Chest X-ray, AP view. Patient: 21 years old, sex F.
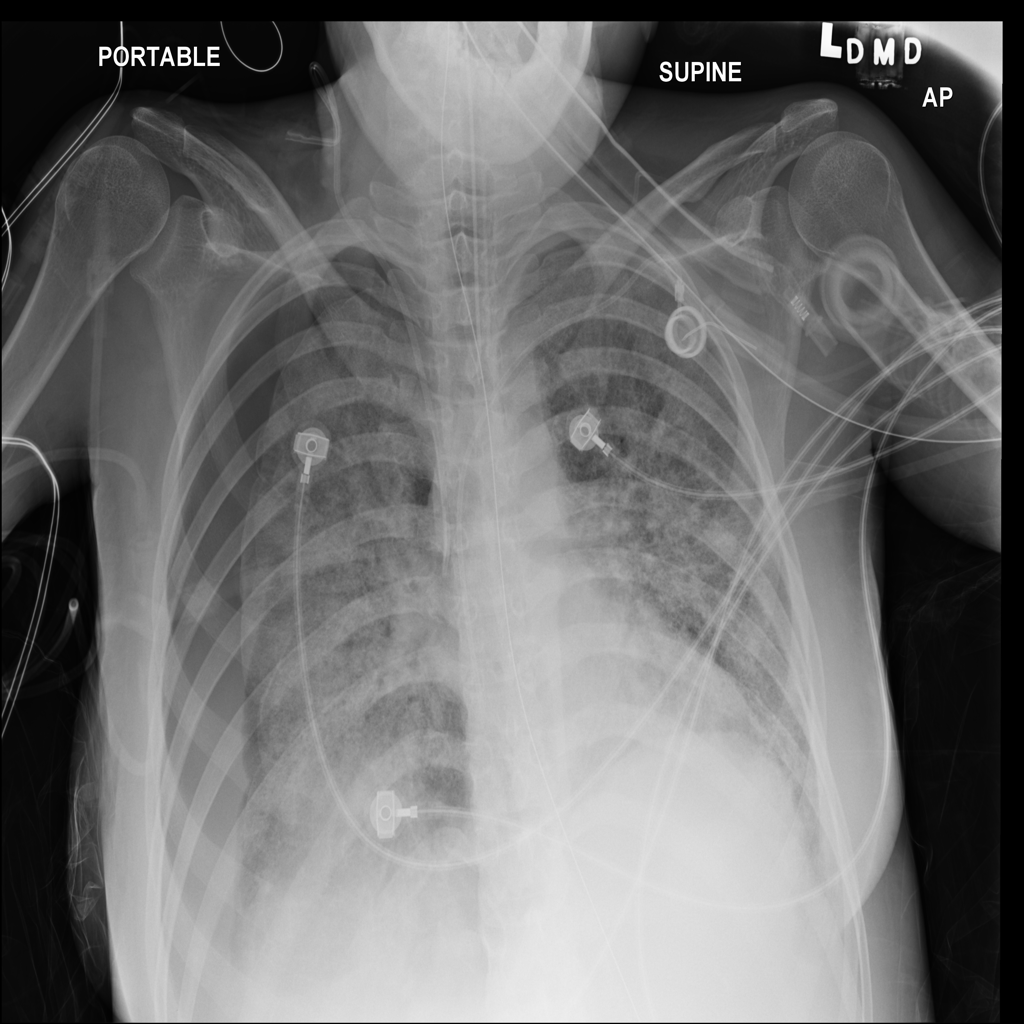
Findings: Pneumothorax